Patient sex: M
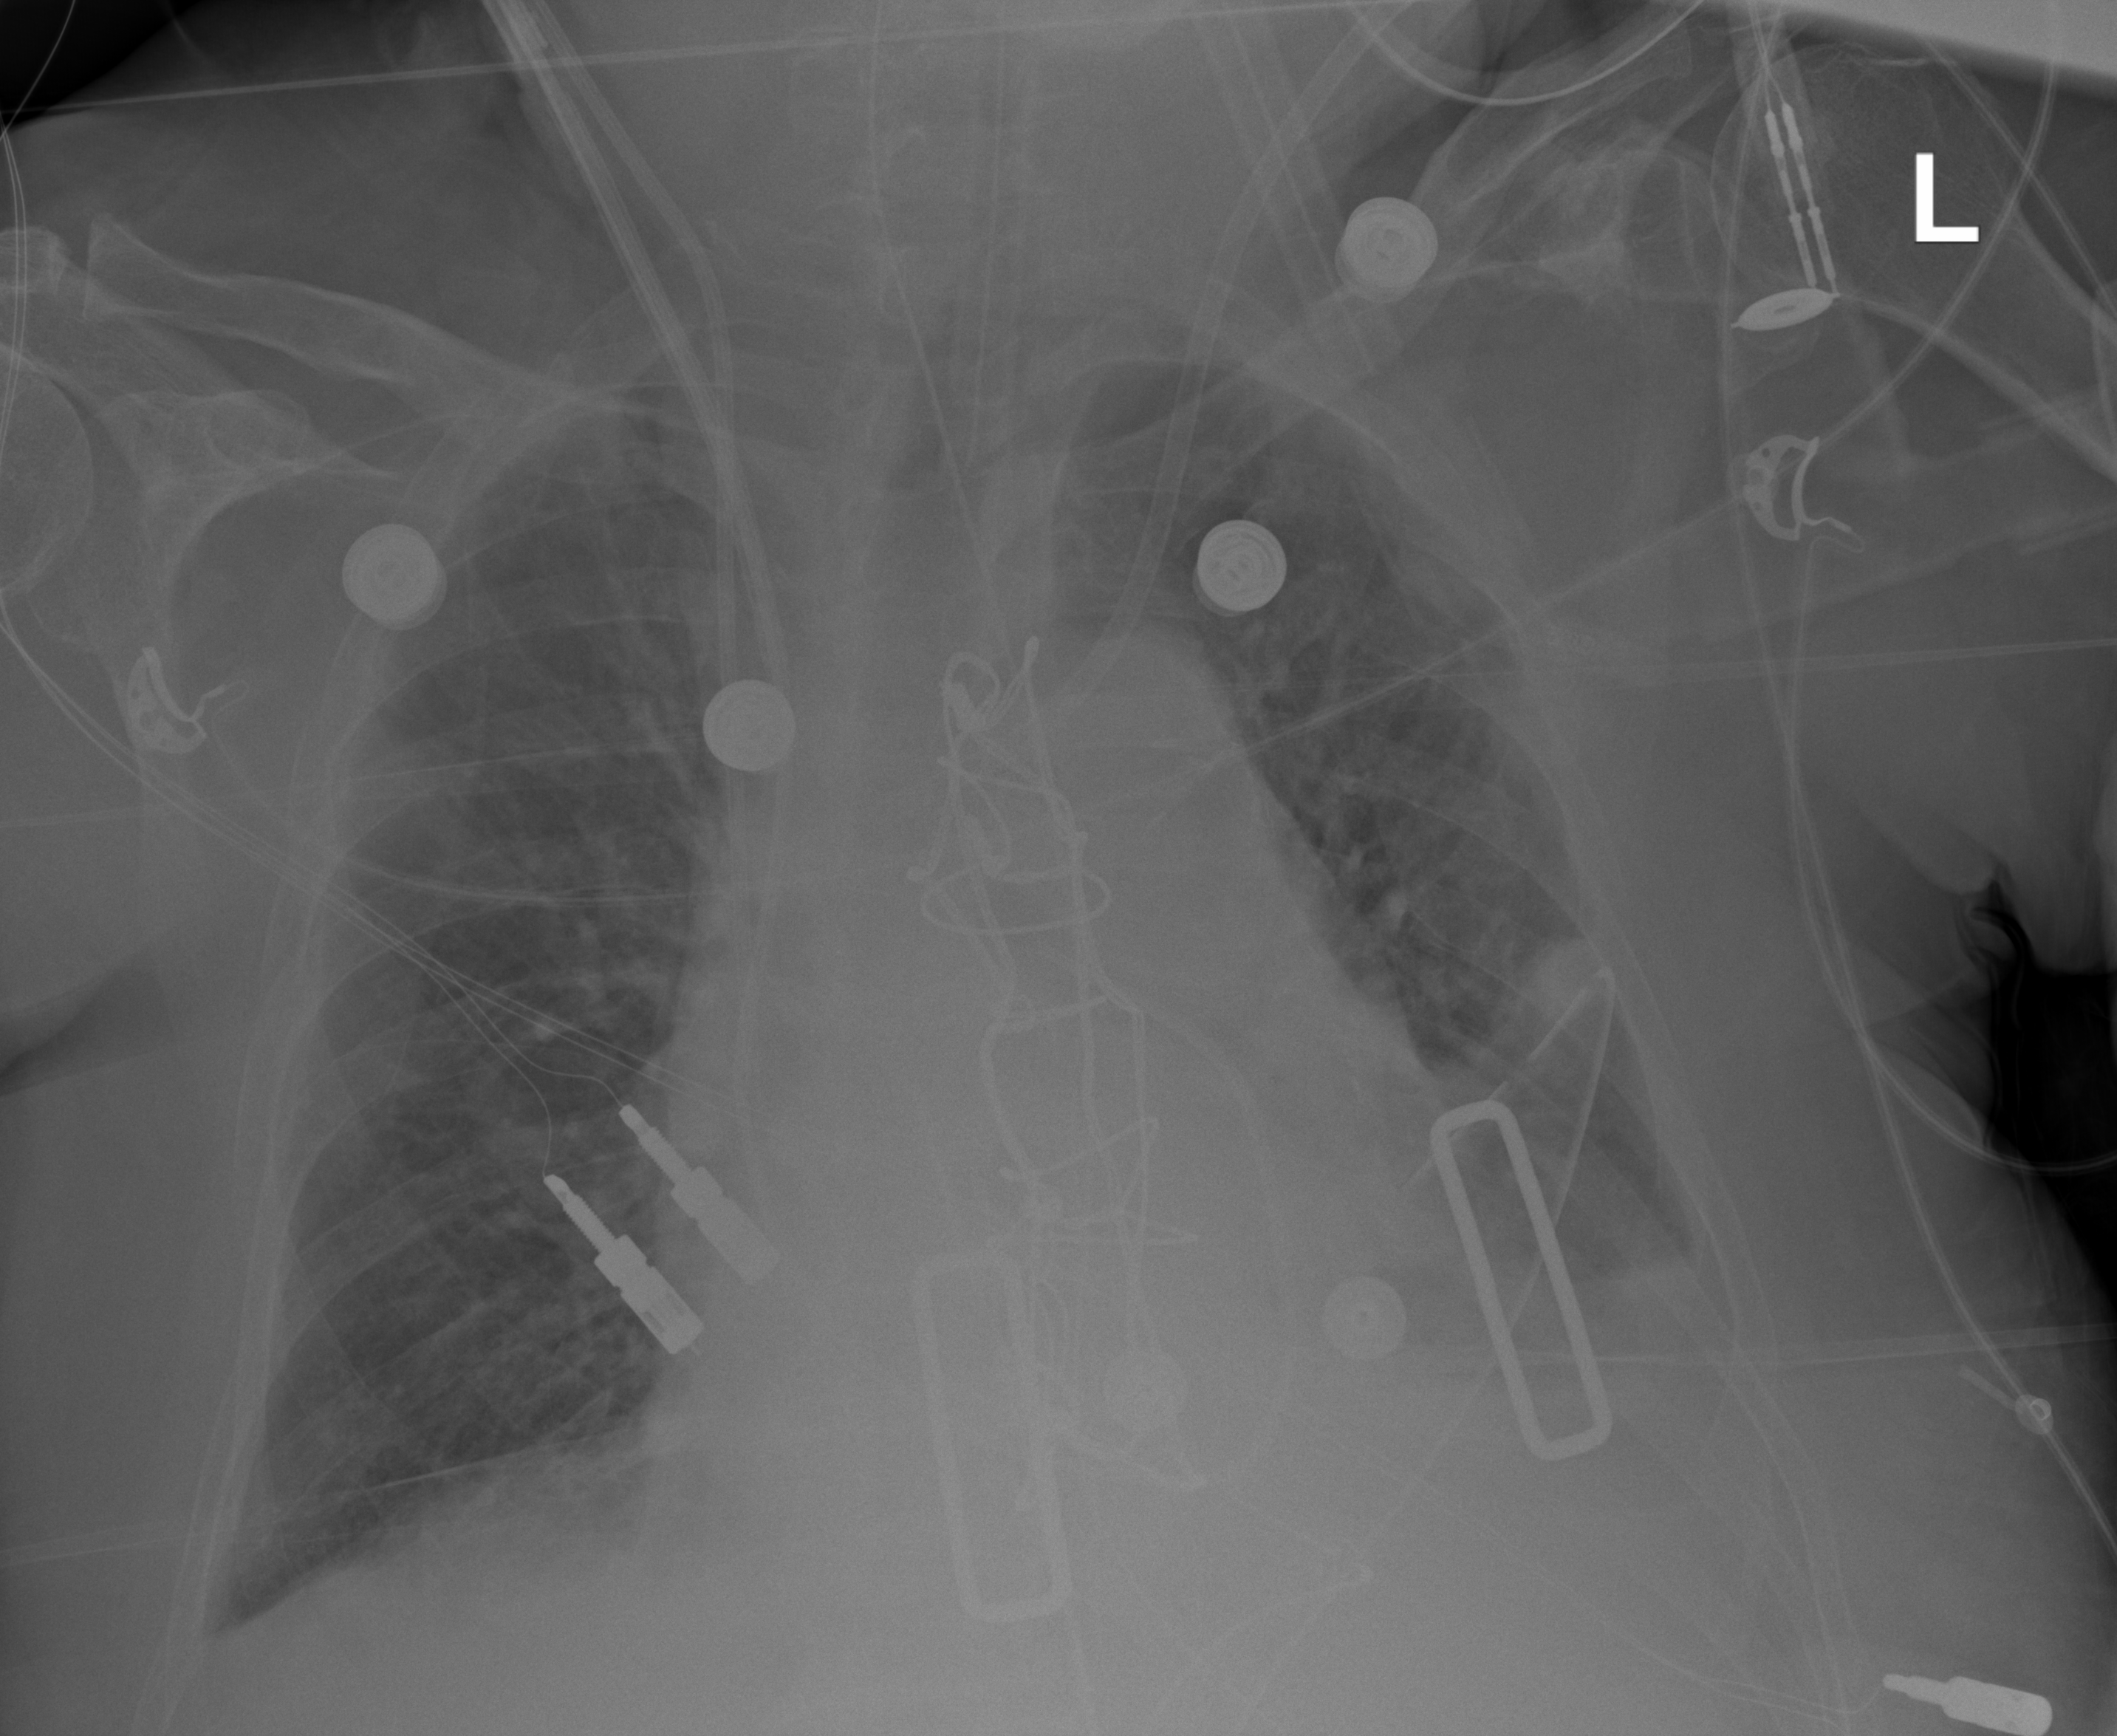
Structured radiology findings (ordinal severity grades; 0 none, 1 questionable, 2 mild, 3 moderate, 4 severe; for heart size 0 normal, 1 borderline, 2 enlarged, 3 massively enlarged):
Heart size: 2
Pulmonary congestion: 2
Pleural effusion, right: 1
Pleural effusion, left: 2
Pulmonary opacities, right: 0
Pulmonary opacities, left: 0
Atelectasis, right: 2
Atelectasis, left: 2